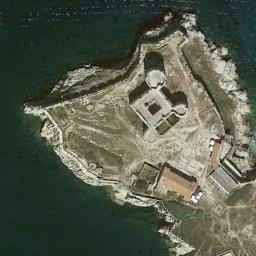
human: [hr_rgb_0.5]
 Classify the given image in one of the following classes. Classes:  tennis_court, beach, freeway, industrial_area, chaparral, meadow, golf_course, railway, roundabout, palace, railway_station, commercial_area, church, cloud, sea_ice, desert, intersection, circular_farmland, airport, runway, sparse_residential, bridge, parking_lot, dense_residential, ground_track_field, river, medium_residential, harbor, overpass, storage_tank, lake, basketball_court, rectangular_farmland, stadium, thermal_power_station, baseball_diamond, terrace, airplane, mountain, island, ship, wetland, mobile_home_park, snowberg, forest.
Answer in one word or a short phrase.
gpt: palace